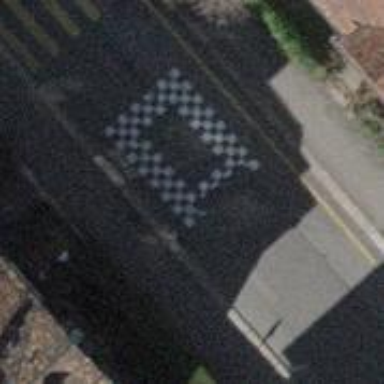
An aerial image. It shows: Traffic cushion.